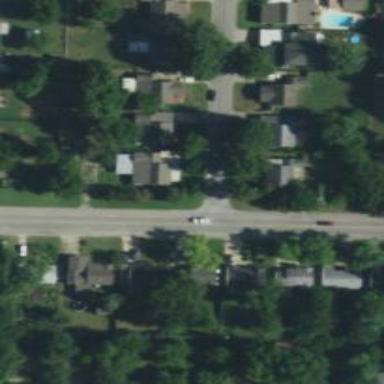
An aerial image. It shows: Road with stop sign.